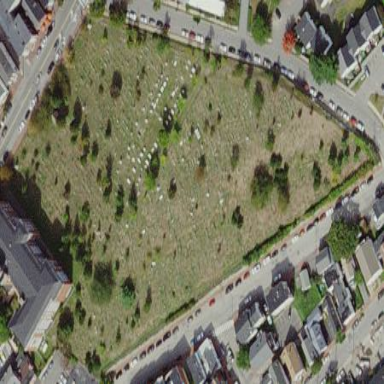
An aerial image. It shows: Cemetery with historical significance.